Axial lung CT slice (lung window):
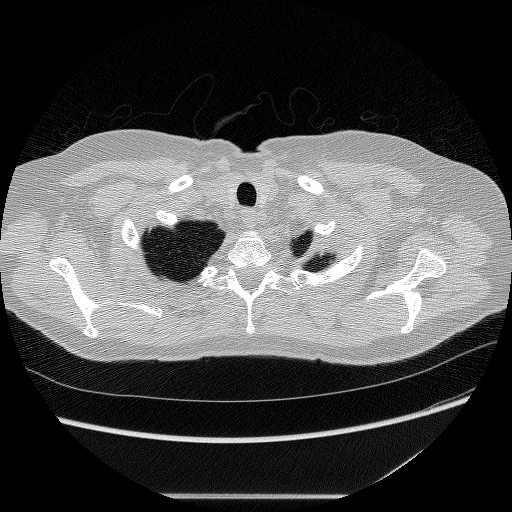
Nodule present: no